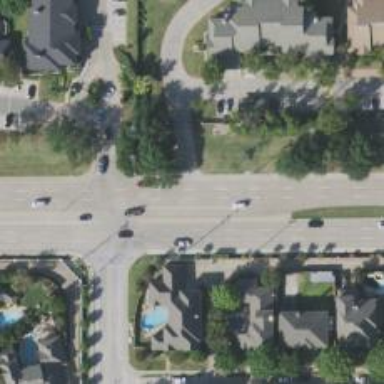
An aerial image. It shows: Secondary road.